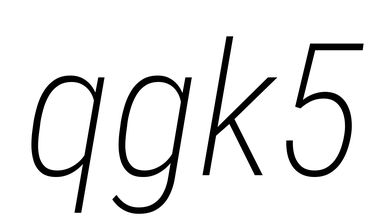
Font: Roboto-Italic_Condensed_ExtraLight_Italic